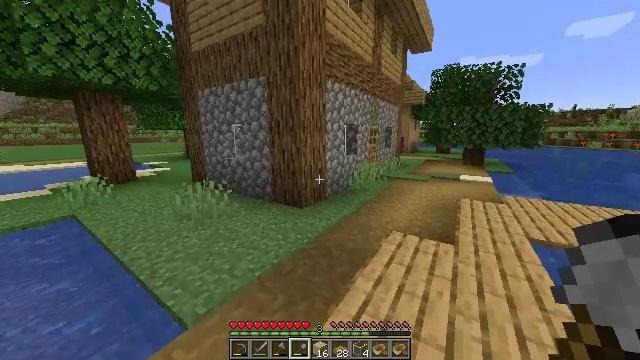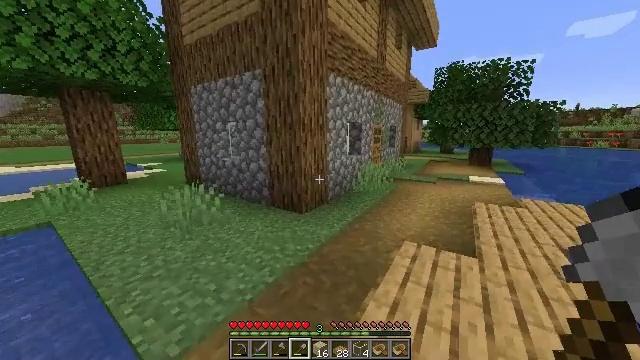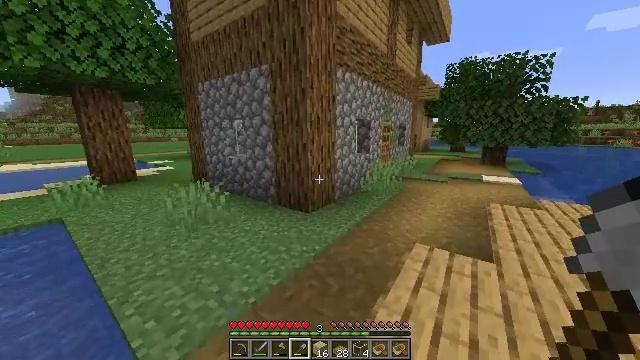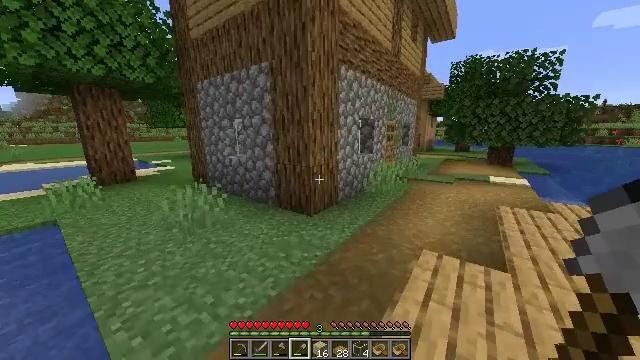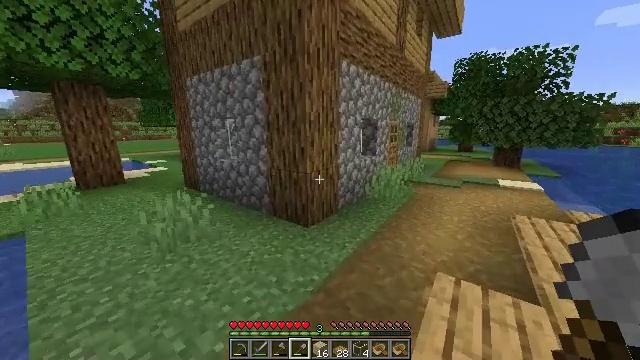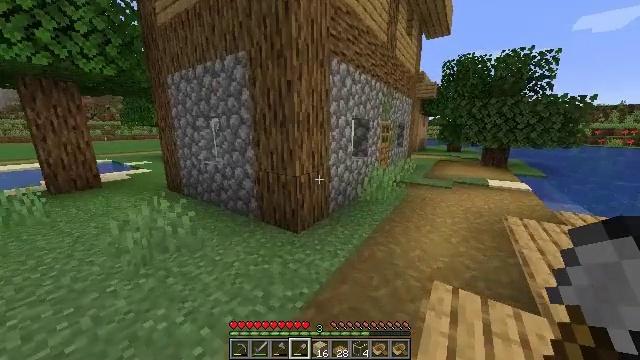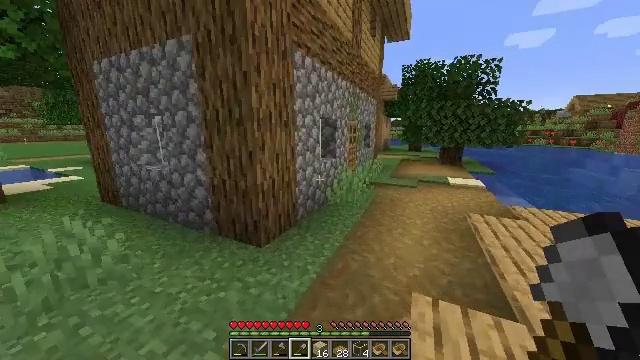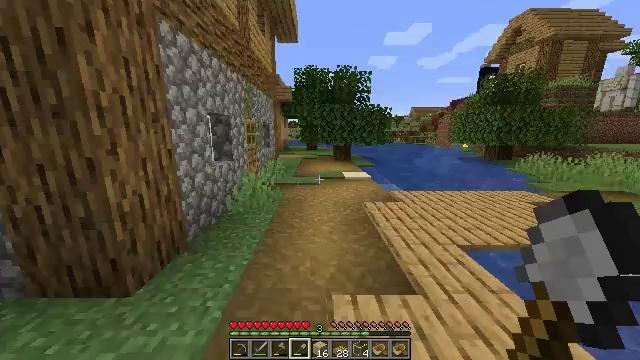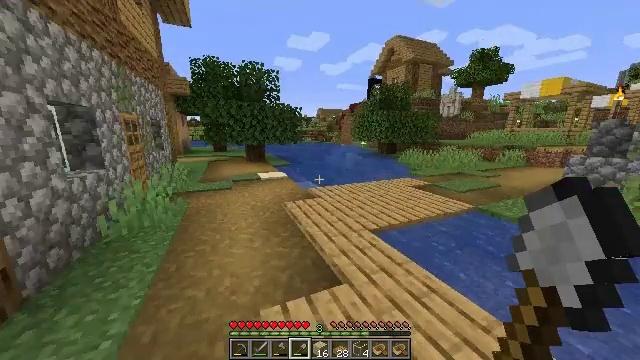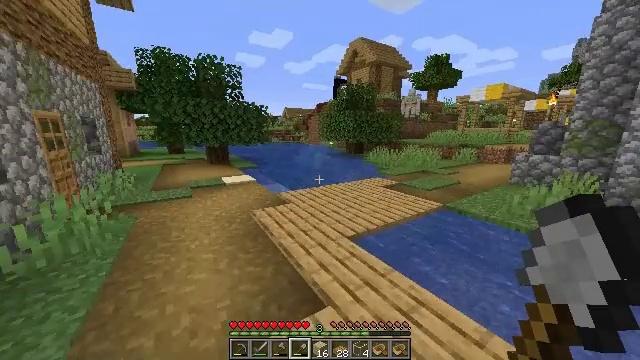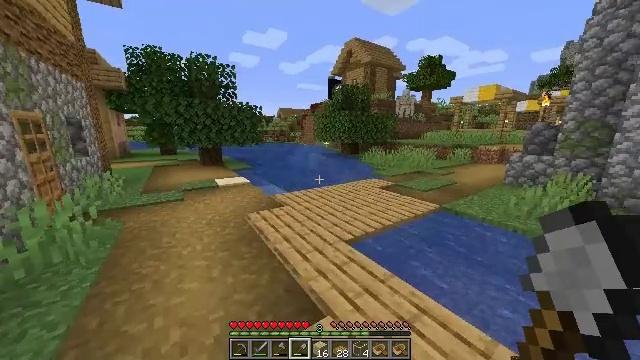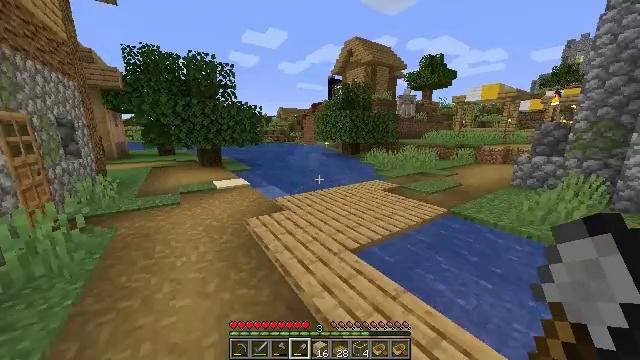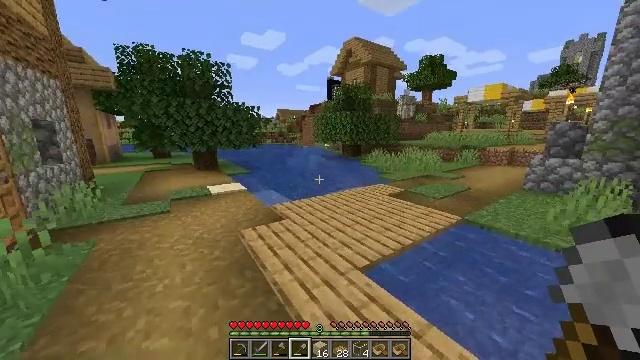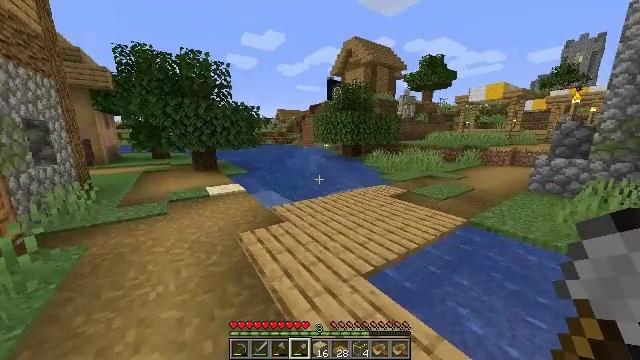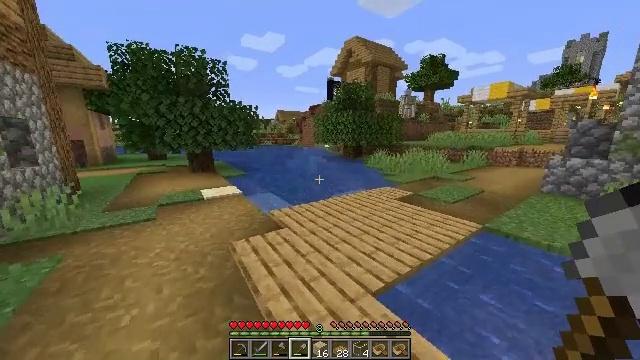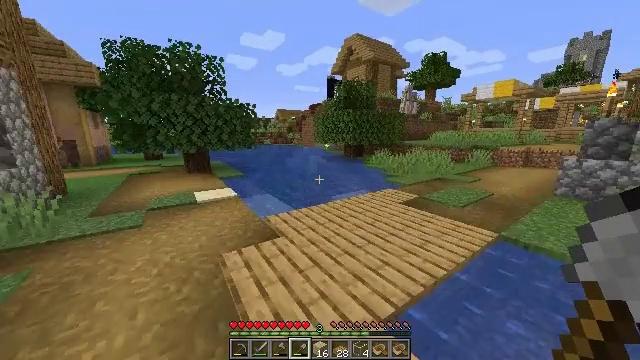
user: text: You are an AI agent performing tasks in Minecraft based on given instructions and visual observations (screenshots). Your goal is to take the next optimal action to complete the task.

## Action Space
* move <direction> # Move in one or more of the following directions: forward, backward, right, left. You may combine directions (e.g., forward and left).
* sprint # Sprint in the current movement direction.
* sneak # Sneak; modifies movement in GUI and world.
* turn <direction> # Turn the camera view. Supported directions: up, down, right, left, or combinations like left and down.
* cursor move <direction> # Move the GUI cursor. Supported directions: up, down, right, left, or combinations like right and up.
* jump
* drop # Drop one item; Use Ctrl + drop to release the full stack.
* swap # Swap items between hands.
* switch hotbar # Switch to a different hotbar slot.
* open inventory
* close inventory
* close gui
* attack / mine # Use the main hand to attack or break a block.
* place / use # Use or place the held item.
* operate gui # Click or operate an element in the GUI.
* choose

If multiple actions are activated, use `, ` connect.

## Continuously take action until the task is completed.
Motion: motion action
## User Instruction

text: Cut down the sugar cane stalks.
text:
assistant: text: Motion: move forward, sprint
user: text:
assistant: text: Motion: move forward, sprint, turn left
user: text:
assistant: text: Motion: move forward, sprint
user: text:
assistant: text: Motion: move forward, sprint
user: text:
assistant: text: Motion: move forward, sprint, turn right
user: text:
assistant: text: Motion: move forward, sprint, turn right
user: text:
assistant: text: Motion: move forward, sprint, turn right
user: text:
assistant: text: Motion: move forward, sprint, turn right
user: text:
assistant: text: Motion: move forward, sprint, turn right
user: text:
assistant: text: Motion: move forward, sprint, turn right
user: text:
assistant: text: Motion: move forward, sprint
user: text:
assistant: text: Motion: move forward, sprint
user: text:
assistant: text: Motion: move forward, sprint
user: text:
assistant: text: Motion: move forward, sprint
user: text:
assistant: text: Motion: move forward, sprint
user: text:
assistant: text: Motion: move forward, sprint
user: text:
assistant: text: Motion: move forward, sprint
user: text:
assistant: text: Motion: move forward, sprint
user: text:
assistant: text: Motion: move forward, sprint, turn right
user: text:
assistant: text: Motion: move forward, sprint, turn right
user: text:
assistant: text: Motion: move forward, sprint, turn right
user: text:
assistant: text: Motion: move forward, sprint, turn right
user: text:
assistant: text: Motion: move forward, sprint, turn right
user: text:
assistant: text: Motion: move forward, sprint, turn right
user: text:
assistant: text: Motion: move forward, sprint, turn right
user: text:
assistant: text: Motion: move forward, sprint, turn right
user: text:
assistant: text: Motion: move forward, sprint
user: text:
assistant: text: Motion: move forward, sprint
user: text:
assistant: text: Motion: move forward, sprint
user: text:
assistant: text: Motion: move forward, sprint